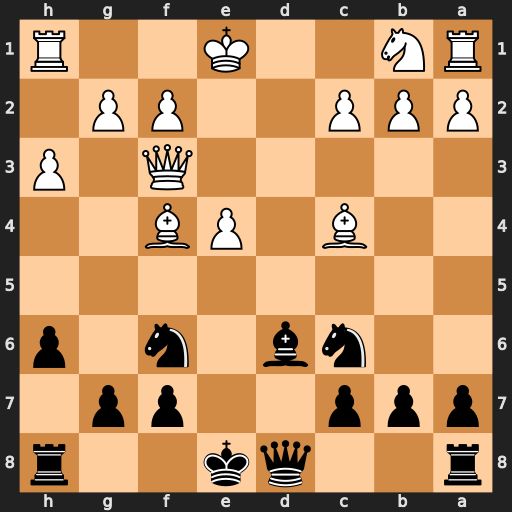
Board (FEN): r2qk2r/ppp2pp1/2nb1n1p/8/2B1PB2/5Q1P/PPP2PP1/RN2K2R
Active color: b
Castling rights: KQkq
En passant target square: -
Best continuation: Nd4 Qd3 Bxf4